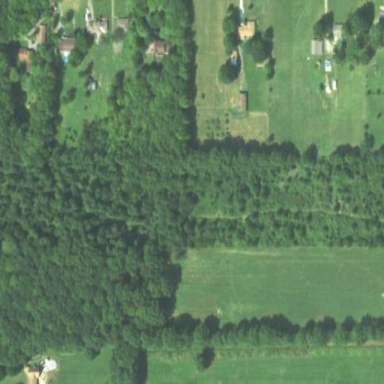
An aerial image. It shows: Broadleaved woodland area.